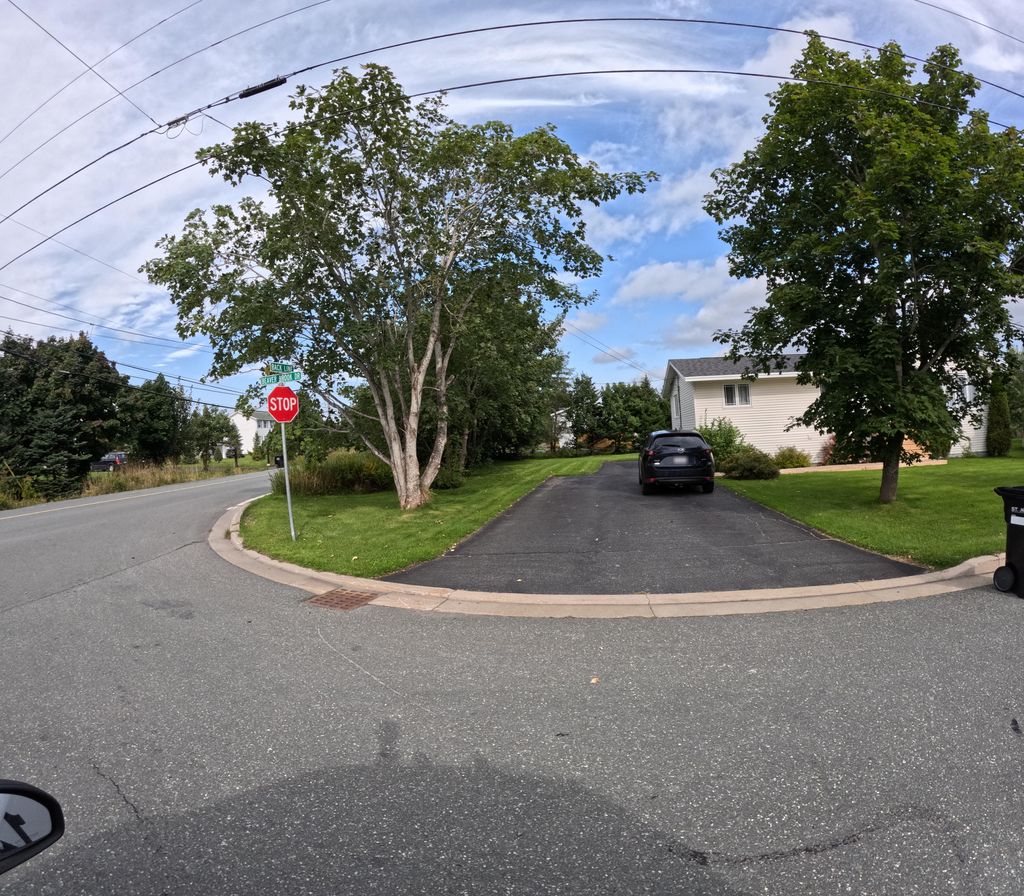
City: st_johns